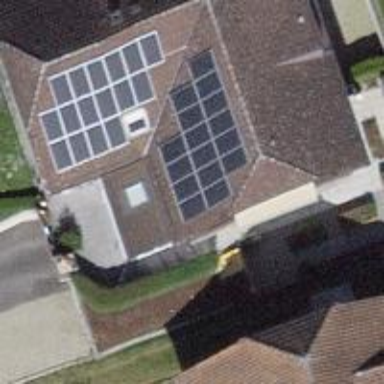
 consisting of solar photovoltaic panels."